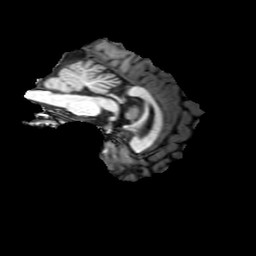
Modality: T1w
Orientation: sagittal
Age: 20
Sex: female
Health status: ill